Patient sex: M
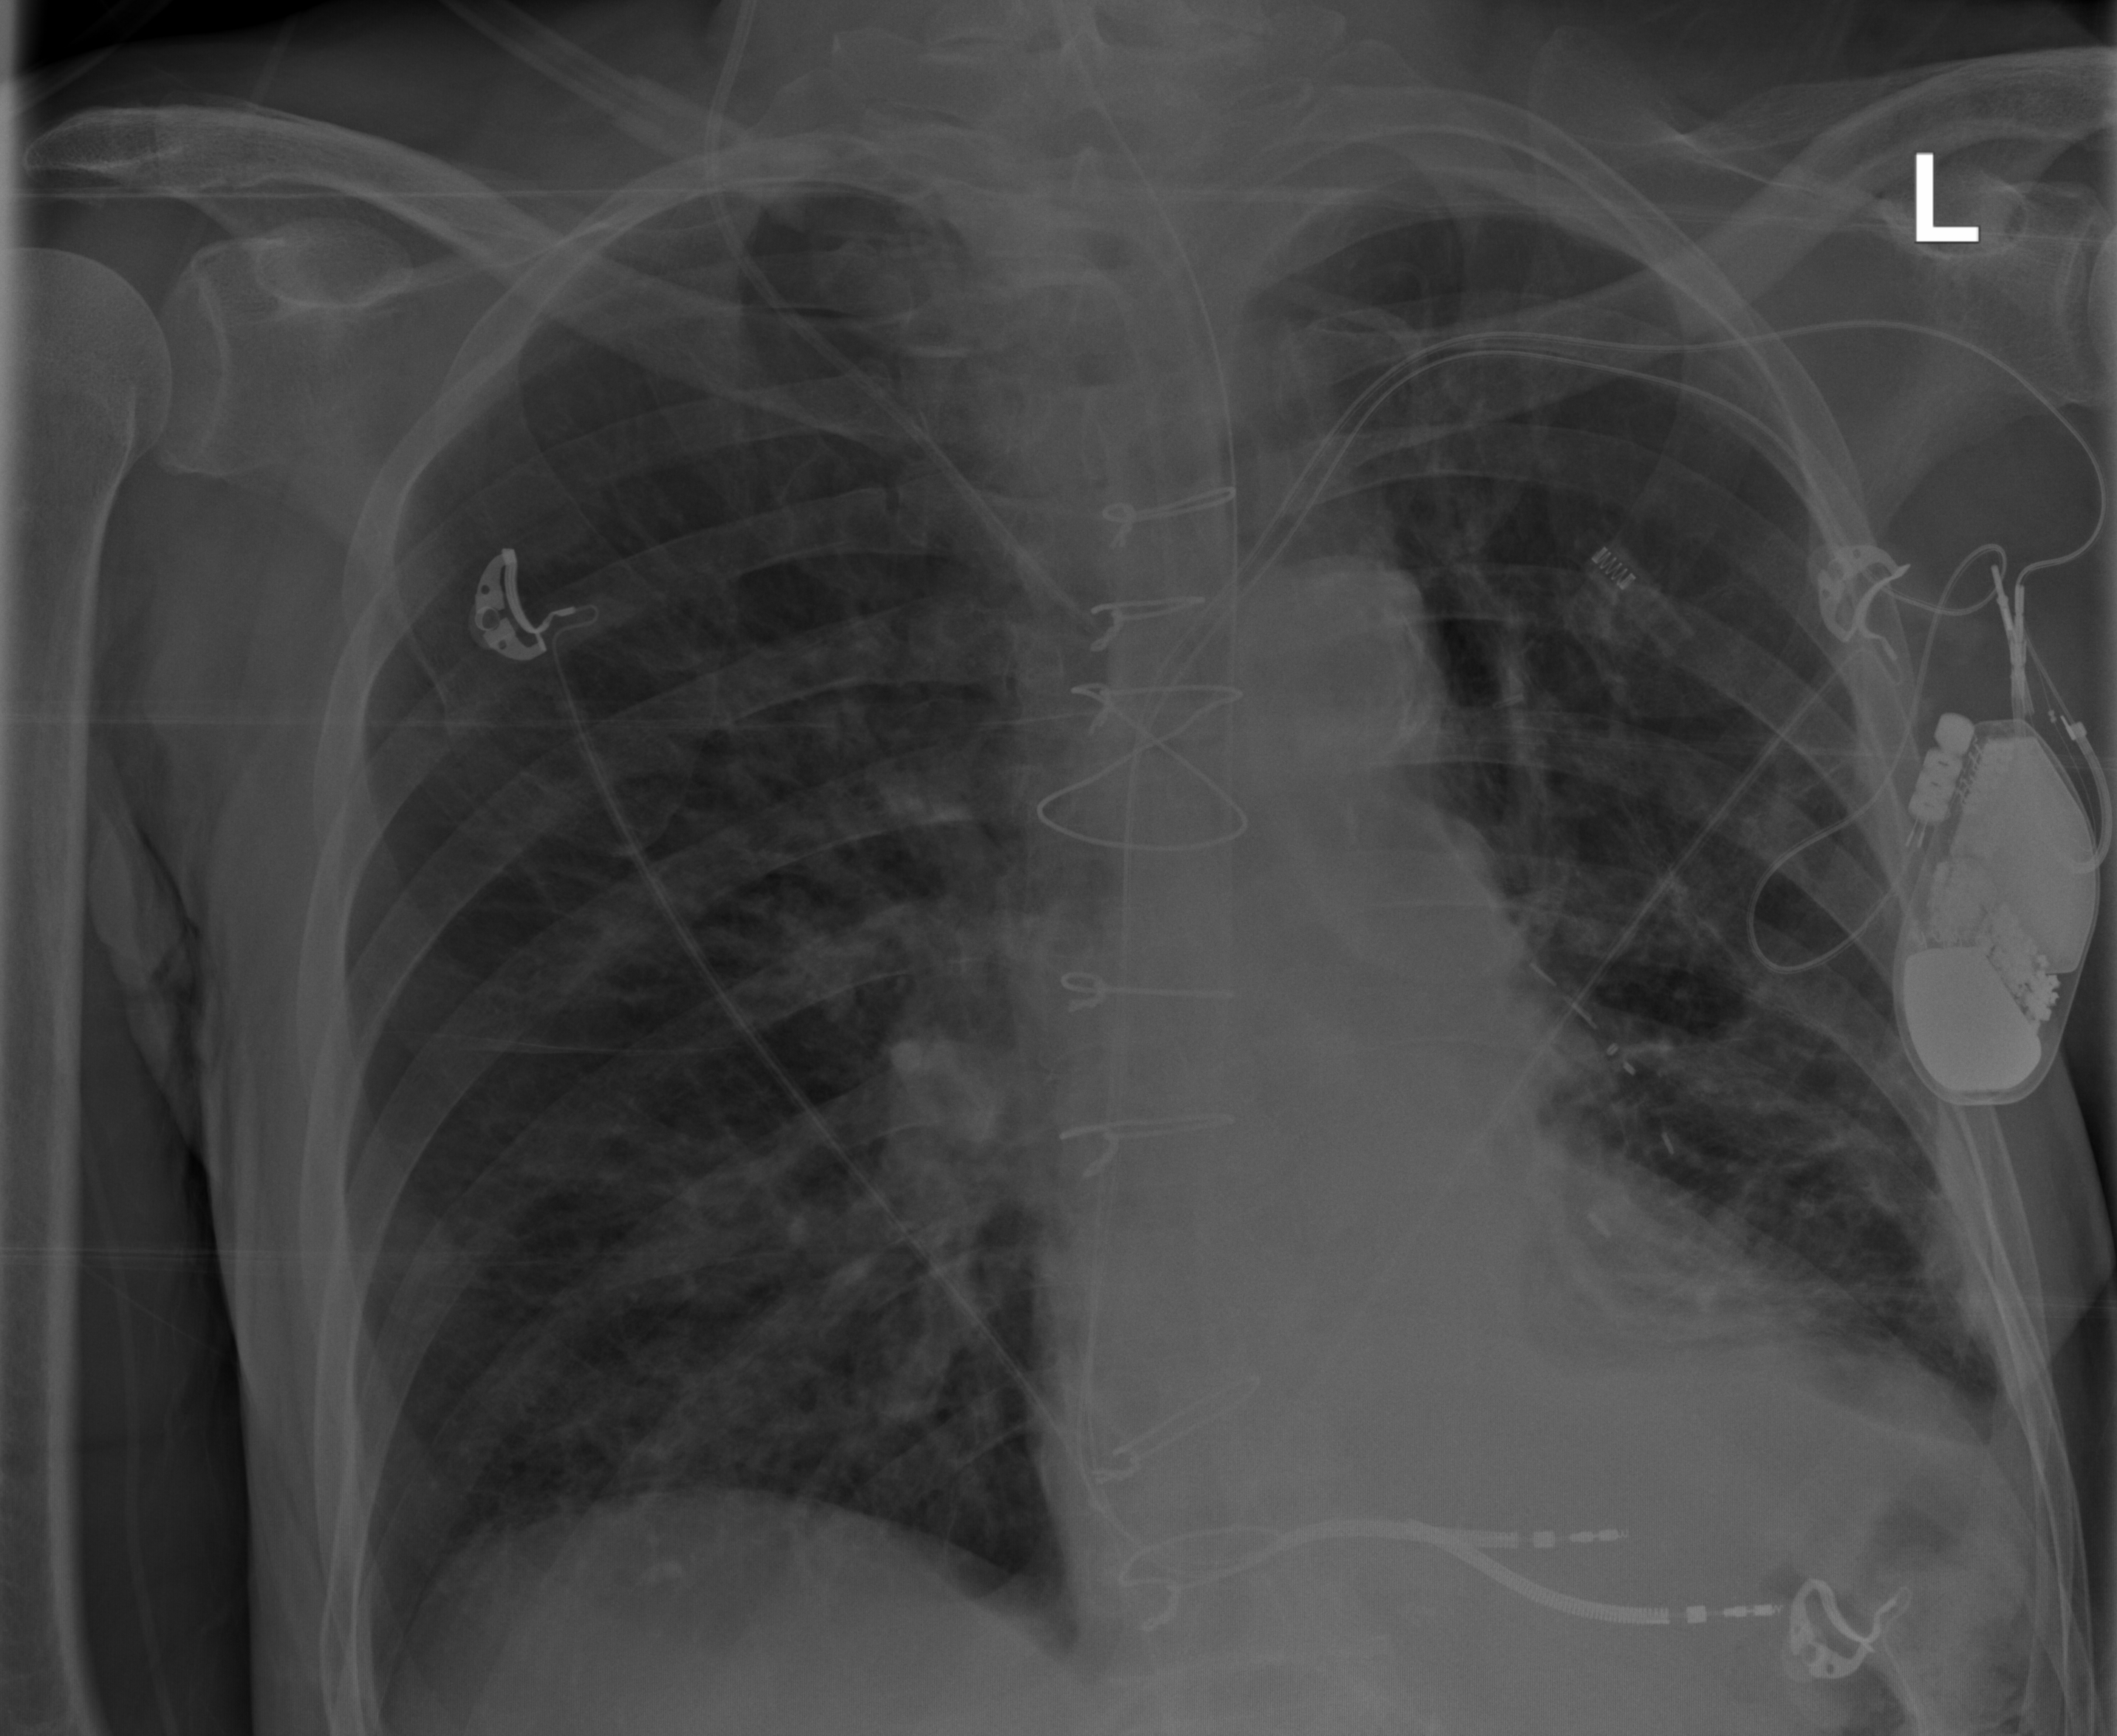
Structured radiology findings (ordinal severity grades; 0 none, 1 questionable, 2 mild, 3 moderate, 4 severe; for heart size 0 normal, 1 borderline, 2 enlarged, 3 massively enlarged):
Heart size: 0
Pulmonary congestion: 0
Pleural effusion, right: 0
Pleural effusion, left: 2
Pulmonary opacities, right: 0
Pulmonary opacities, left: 1
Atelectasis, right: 2
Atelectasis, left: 2